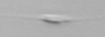
Label: Cylindrotheca_morphotype1